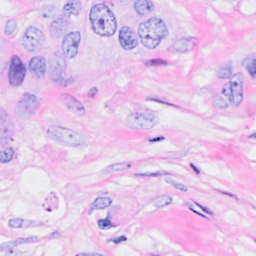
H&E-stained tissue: Breast